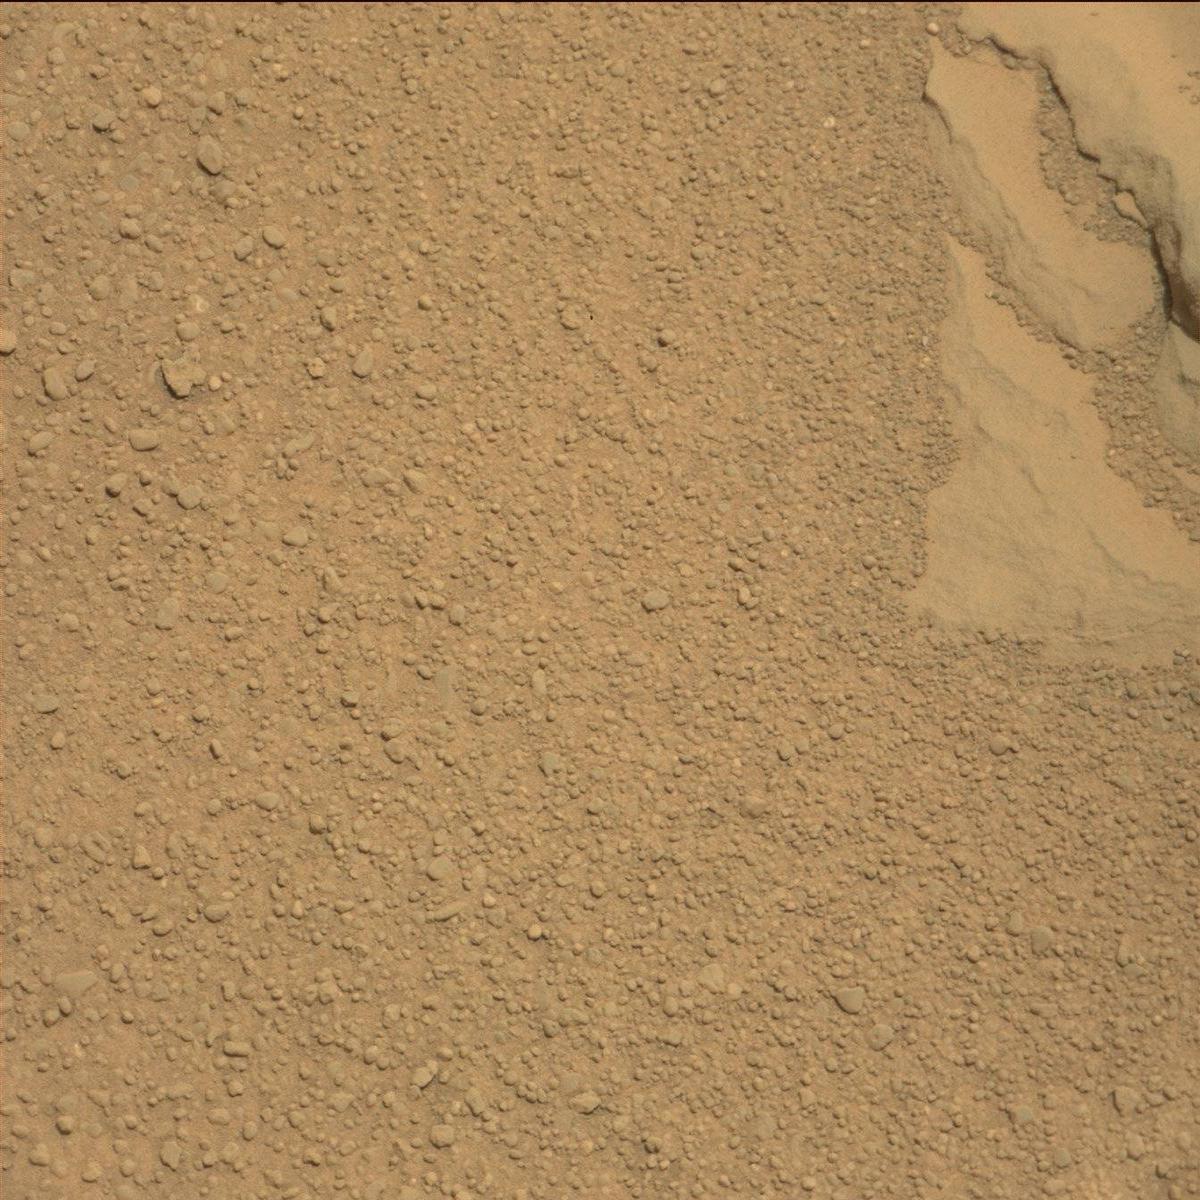
Terrain classes present: Bedrock, Sand / Soil